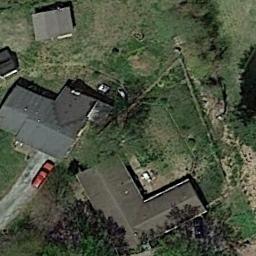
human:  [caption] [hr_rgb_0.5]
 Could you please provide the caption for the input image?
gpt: There are many buildings in medium residential area .

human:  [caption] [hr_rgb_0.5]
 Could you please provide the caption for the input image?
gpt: Houses in medium-sized residential areas are built on either side .

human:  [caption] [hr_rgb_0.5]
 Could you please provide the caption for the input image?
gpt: There are some buildings on green lawns on the medium residential area .

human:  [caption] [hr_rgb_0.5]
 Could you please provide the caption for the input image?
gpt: The medium residential area has some houses of different sizes on the grass .

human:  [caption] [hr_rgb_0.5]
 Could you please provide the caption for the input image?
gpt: The medium residential is on the grass next to some trees .